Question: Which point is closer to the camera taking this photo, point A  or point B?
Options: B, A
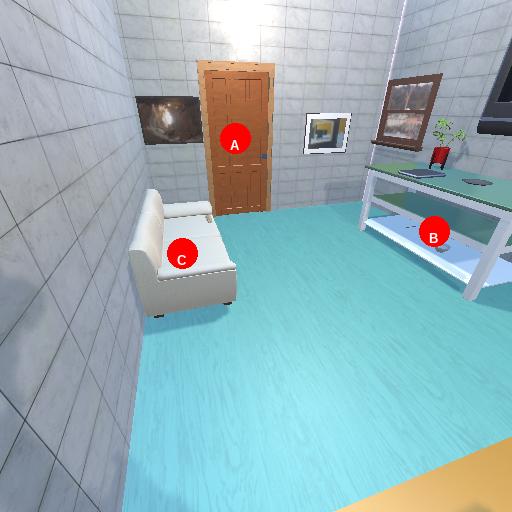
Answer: B